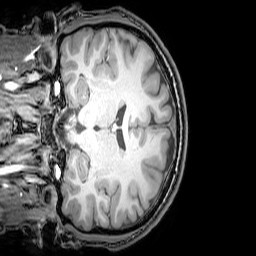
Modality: T1w
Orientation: coronal
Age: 22
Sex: male
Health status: healthy
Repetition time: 0.081 s
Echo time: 0.037 s